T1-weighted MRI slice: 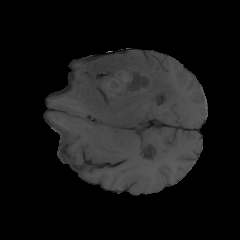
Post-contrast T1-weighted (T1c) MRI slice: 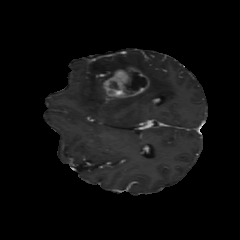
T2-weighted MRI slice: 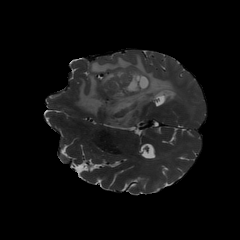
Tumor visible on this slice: yes